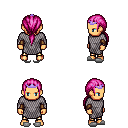
a pixel art fantasy rpg character, male body template, human, tanned skin, chain mail, gold greaves, pink ponytail hairstyle, purple tiara, cloth bracers, white slippers, four views (front, back, left, right), 2x2 character sprite sheet, small pixel art, hard edges, no anti-aliasing